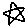
Label: star